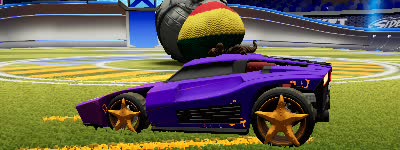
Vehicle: breakout